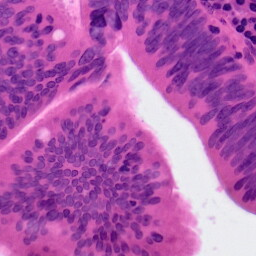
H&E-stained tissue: Colon